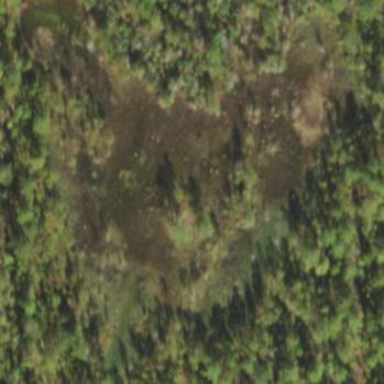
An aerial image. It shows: Marshy wetland area.